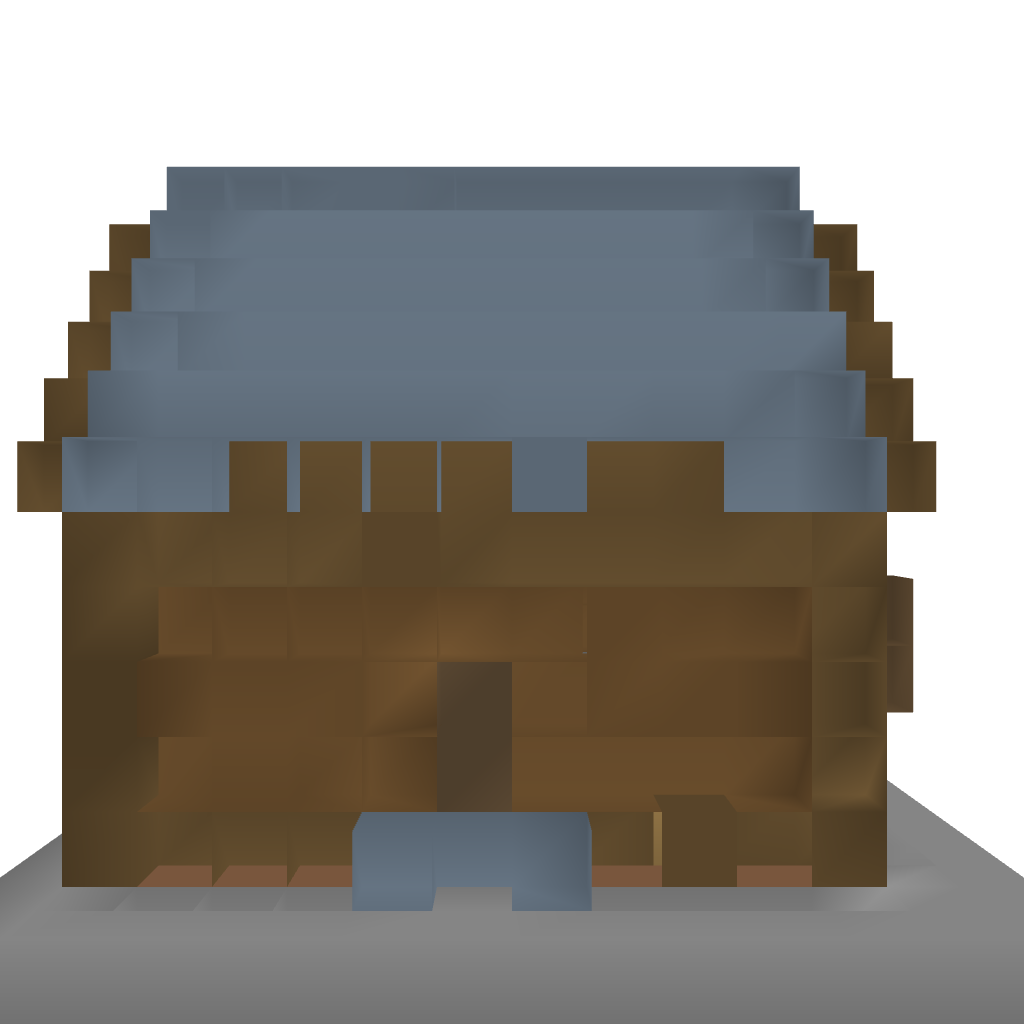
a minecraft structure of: Small Cabin House